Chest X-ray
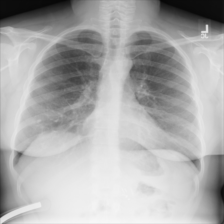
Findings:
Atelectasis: negative
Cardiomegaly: negative
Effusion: negative
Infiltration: negative
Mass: negative
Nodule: positive
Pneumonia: negative
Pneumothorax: negative
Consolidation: negative
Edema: negative
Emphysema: negative
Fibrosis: negative
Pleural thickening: negative
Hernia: negative